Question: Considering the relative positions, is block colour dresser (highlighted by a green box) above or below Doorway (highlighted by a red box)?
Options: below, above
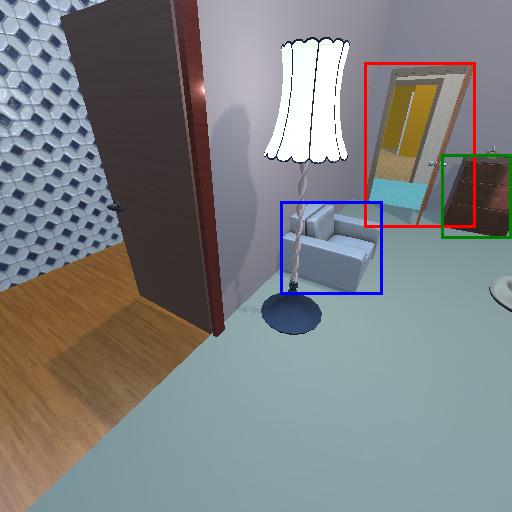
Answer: below